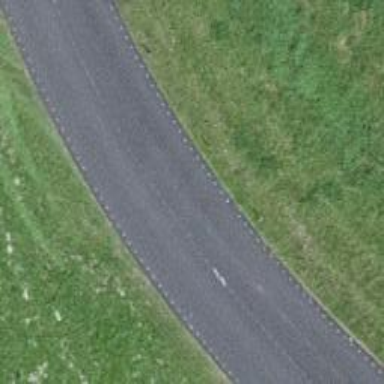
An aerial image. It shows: Bus stop along the road.